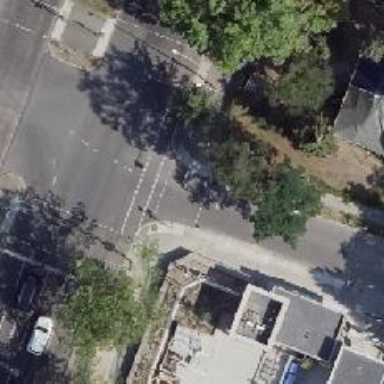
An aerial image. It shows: Road with traffic signals.